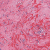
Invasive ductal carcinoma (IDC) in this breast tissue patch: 0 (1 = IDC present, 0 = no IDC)